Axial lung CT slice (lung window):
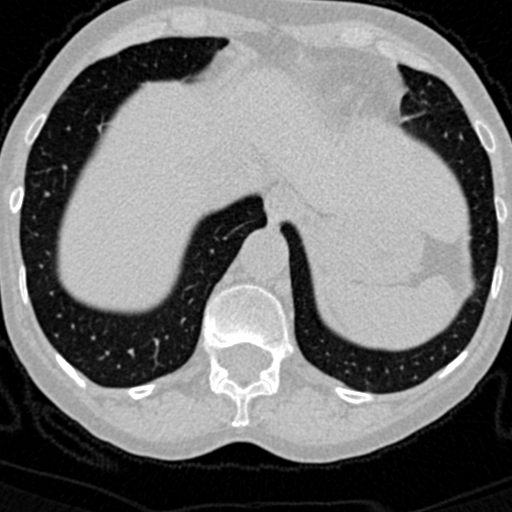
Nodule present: no